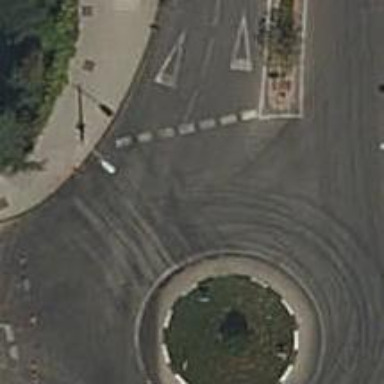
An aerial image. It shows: Residential road with asphalt surface leading to roundabout.